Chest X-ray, PA view. Patient: 66 years old, sex F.
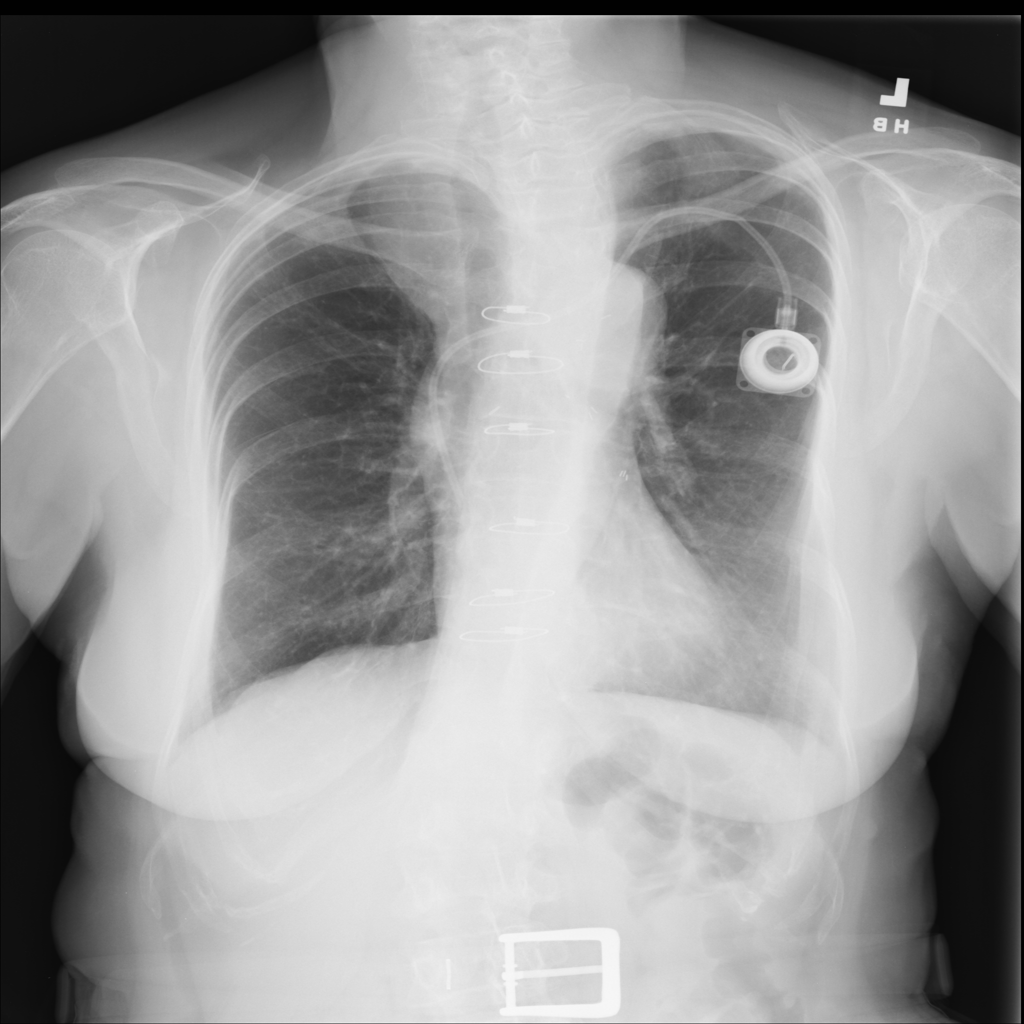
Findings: Mass